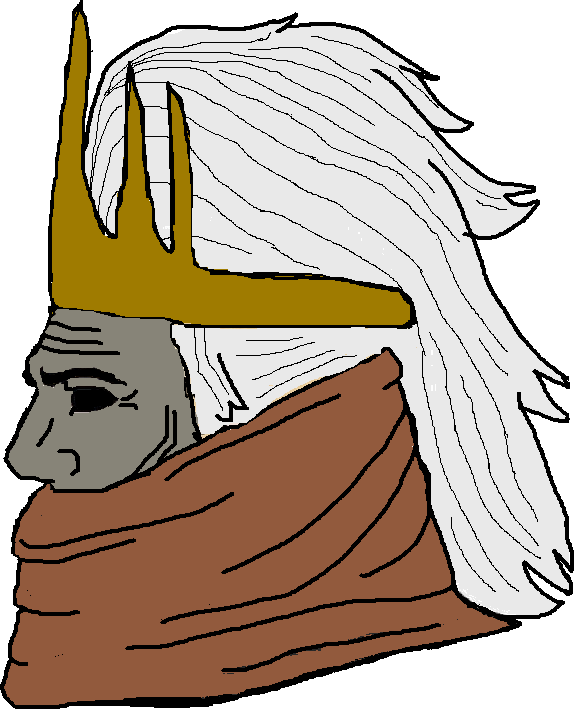
Label: 4_Yes_Chad